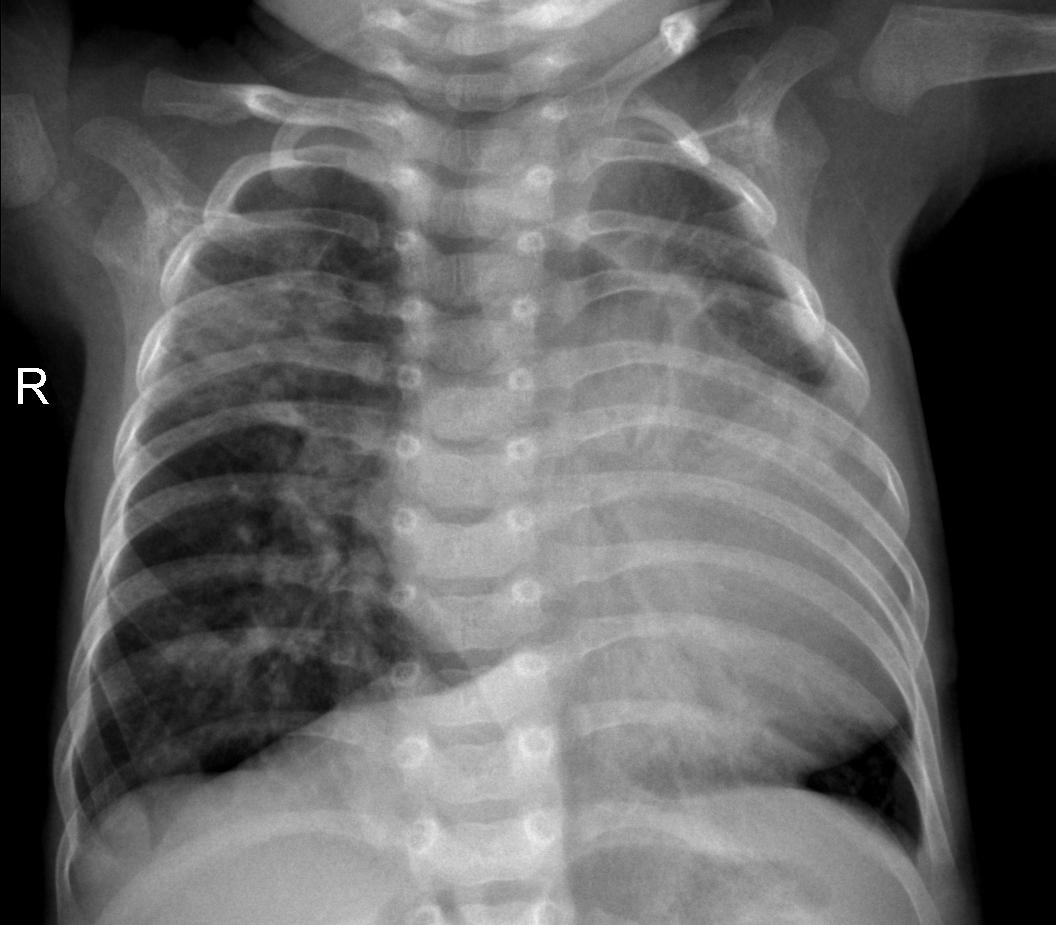
Diagnosis: PNEUMONIA